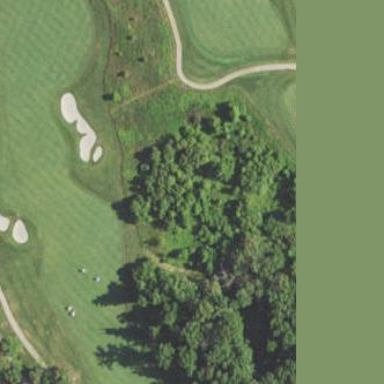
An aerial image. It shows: Grassy area designated as golf fairway.